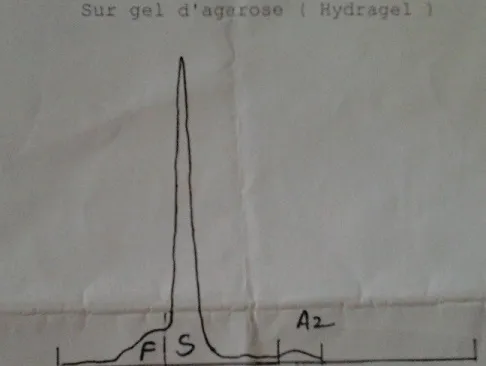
Electrophoresis of hemoglobin that revealed a migration of hemoglobin S and conclude to homozygous sickle cell anemia.
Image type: radiology (x_ray)